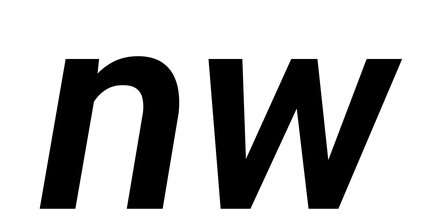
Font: Roboto-Italic_SemiBold_Italic